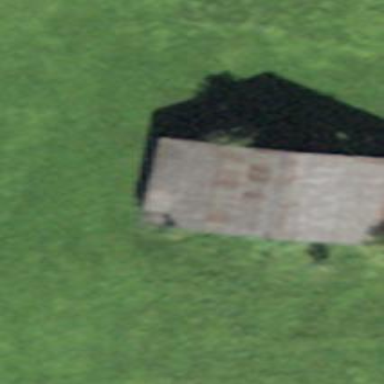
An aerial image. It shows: Barn.